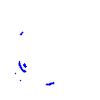
Particle: pion